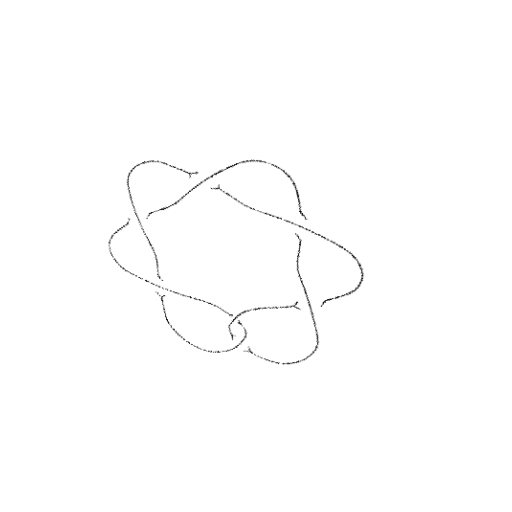
Crossing number: 7